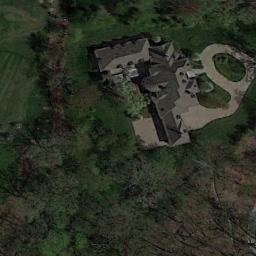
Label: sparse_residential